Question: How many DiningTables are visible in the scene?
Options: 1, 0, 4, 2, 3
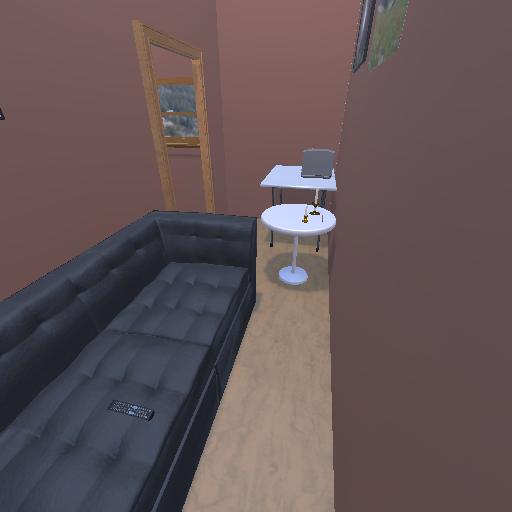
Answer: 1